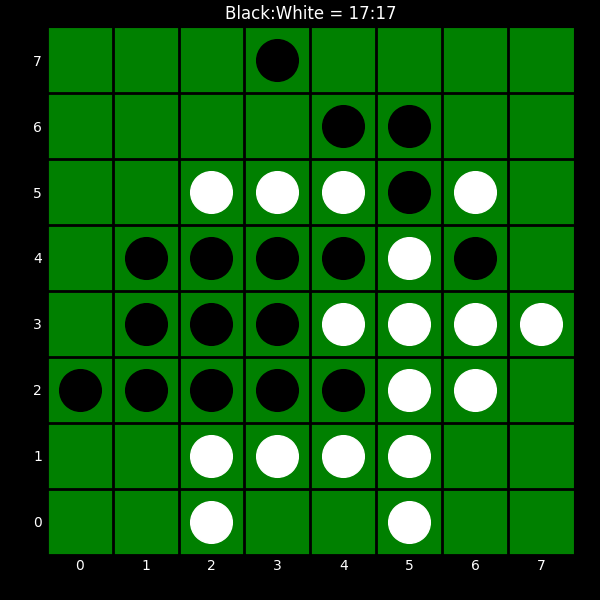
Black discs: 17
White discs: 17